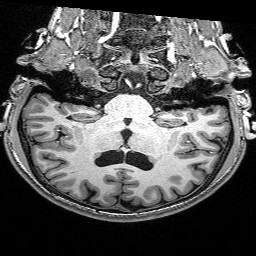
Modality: T1w
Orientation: sagittal